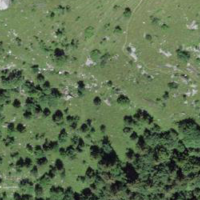
EUNIS habitat code: 23
Species observed at this site:
Euphorbia cyparissias